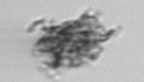
Label: detritus